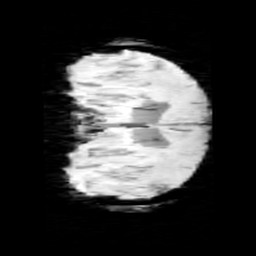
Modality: minIP
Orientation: coronal
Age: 11
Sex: male
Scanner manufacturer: siemens
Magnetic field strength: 3 T
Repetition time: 0.027 s
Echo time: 0.02 s